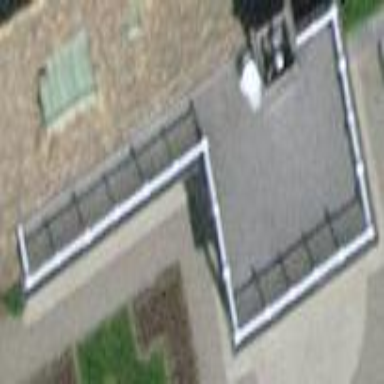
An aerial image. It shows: View of roof of building.